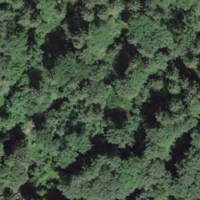
EUNIS habitat code: 44
Species observed at this site:
Aruncus dioicus